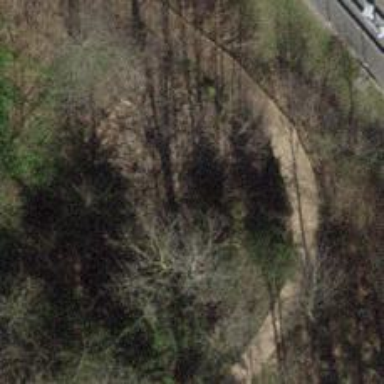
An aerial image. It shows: Path with woodchips surface.